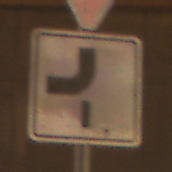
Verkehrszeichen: VerlaufVorfahrtsstrasse7
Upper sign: VorfahrtGewaehren
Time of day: Night
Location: Outdoor (Urban)
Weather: Clear
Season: NotSpecified
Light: Artificial